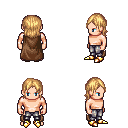
a pixel art fantasy rpg character, male body template, human, light skin, brown cape, metal pants, light blonde long bangs hairstyle, gold boots, four views (front, back, left, right), 2x2 character sprite sheet, small pixel art, hard edges, no anti-aliasing